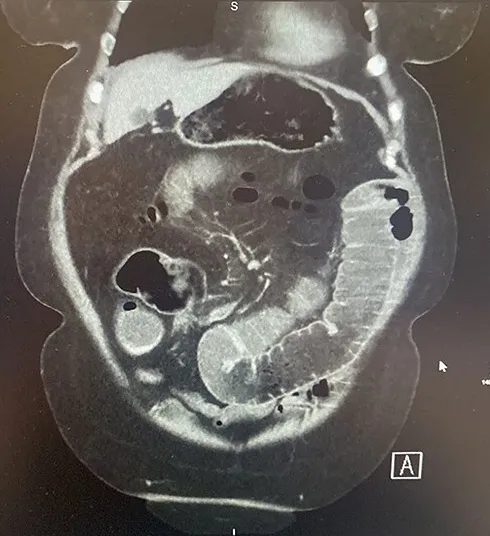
Coronal section of contrast CT AP demonstrating small bowel intussusception with proximal dilation and associated filling defect.
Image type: radiology (ct)